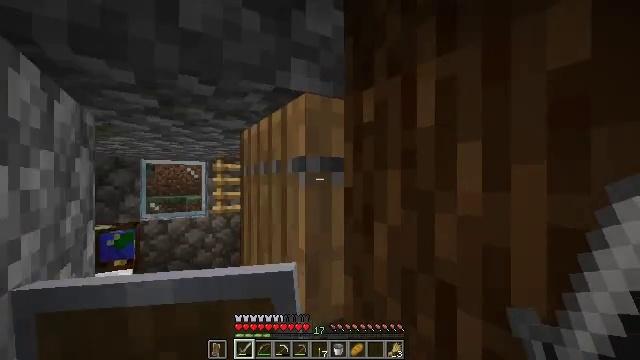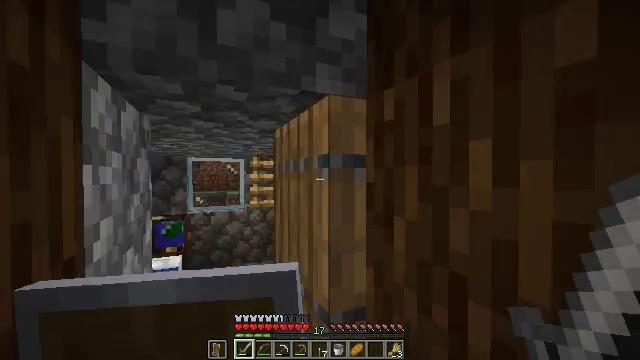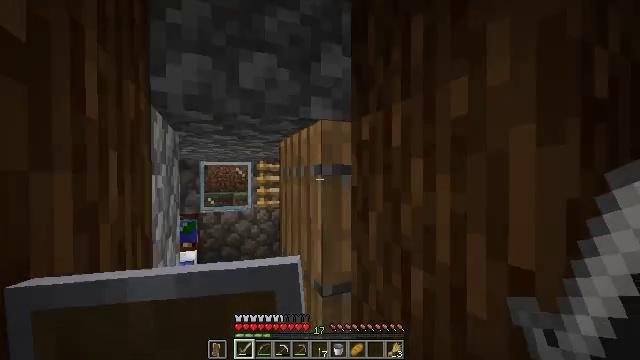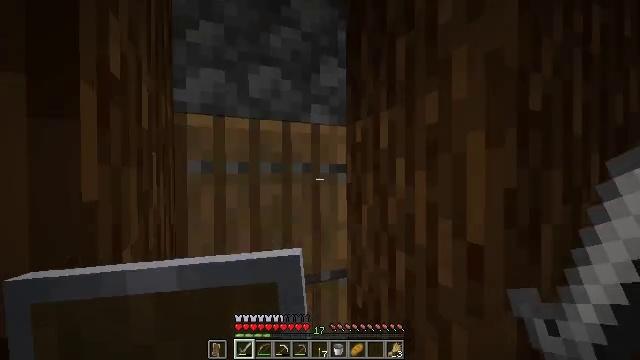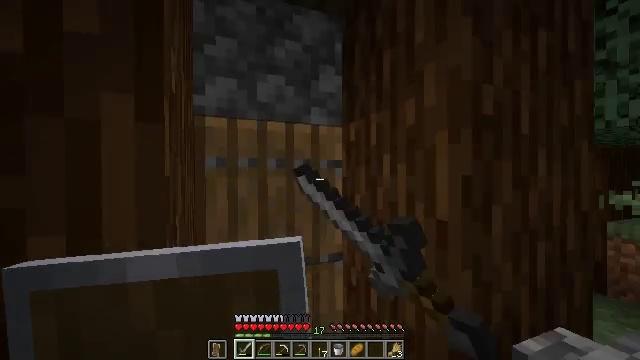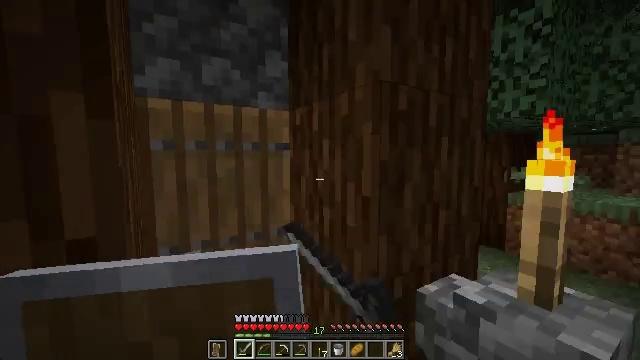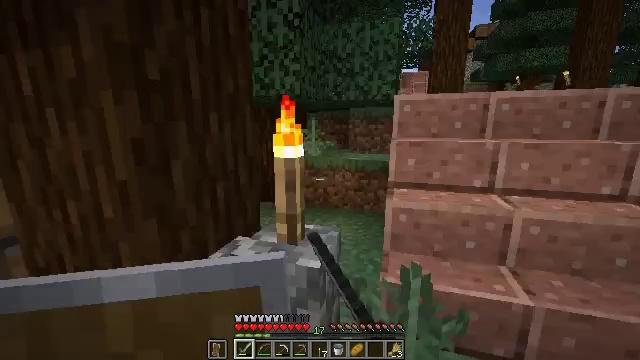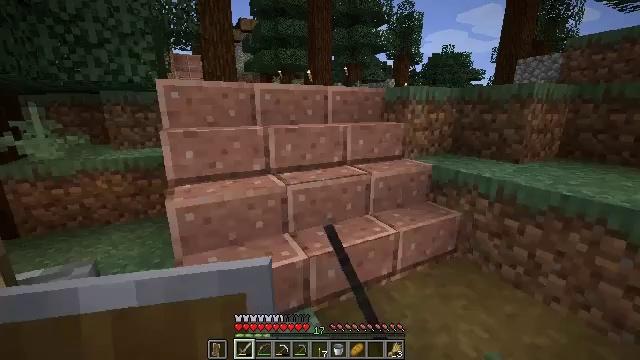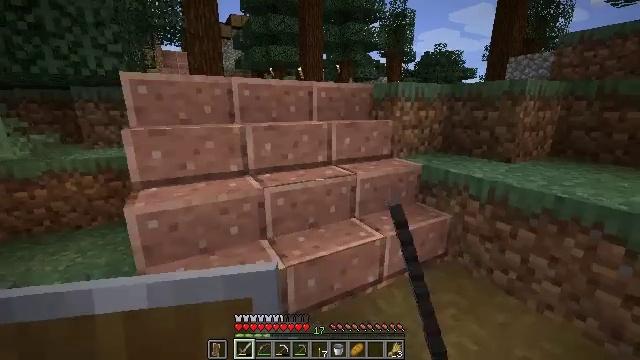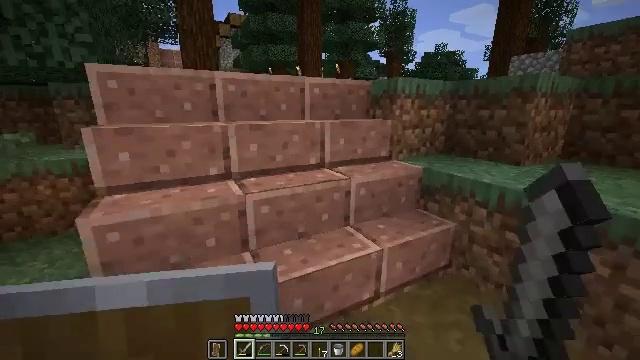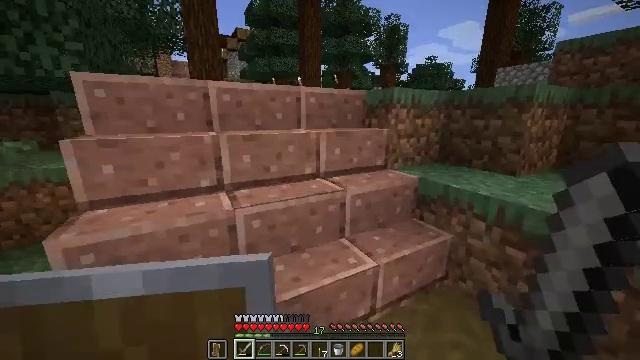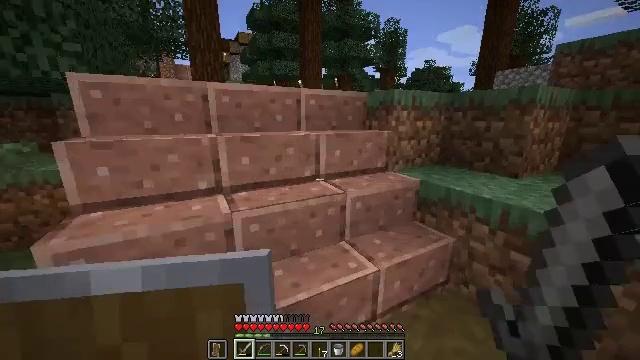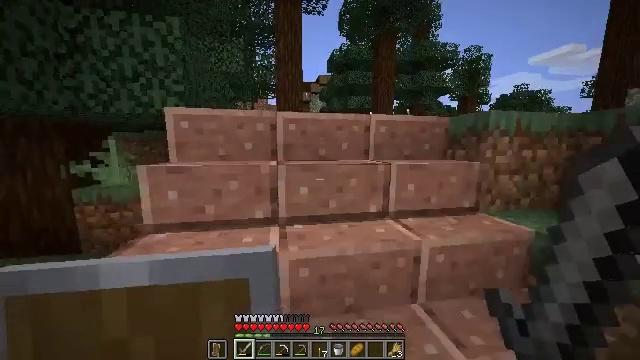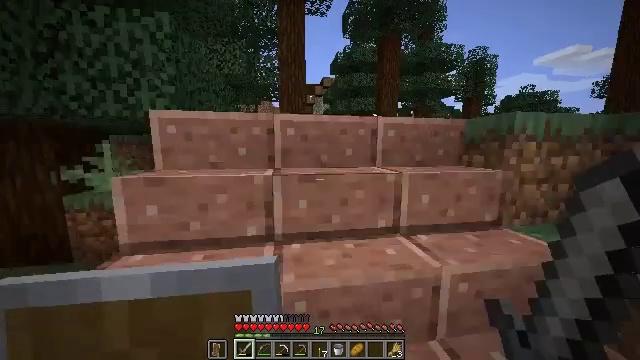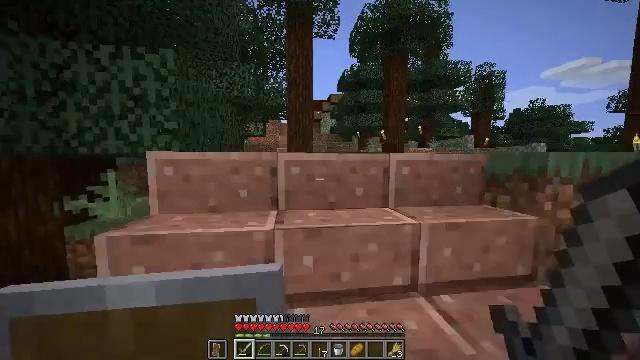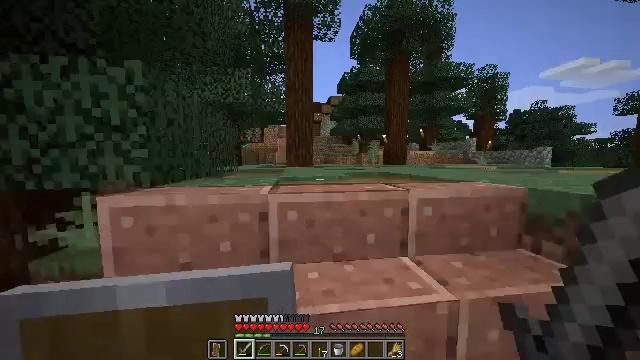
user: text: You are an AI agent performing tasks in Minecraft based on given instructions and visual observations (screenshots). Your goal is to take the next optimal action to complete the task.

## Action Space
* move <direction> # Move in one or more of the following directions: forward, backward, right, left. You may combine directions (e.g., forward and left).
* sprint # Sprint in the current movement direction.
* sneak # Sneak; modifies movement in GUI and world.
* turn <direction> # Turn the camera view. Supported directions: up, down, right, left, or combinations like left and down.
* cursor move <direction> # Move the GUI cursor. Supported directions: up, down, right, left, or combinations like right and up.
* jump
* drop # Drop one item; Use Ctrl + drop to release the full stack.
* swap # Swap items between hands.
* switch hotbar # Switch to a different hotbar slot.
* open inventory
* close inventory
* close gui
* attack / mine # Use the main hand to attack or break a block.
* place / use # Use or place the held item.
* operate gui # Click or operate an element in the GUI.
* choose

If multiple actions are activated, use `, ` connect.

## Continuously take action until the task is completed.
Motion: motion action
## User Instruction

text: Break the spruce sapling to collect it.
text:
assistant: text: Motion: move back, turn left
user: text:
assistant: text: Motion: move back, turn left
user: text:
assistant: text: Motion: move back, use / place
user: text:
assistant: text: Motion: move back, use / place
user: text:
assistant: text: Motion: move back and move right, turn right and down
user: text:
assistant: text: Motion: move forward and move right, turn right and down
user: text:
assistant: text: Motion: move forward and move right, turn right and down
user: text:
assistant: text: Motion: move forward, turn right
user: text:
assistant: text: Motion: move forward, sprint
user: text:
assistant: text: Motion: move forward, sprint
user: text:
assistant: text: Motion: move forward
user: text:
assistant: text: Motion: move forward, turn left and up
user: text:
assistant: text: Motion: move forward, turn left
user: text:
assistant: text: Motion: move forward, sprint, turn left and up
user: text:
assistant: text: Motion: move forward, sprint
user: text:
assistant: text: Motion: move forward
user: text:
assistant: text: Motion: move forward
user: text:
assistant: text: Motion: move forward, turn right
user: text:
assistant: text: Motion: move forward, turn right and down
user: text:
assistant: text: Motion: move forward, turn right and up
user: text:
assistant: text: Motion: move forward
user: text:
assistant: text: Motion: move forward
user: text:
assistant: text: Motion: move forward, jump
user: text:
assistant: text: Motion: move forward, jump
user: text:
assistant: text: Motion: move forward, turn right, jump
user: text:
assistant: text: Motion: move forward, turn right and down
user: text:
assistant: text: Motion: move forward, turn up
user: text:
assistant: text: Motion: move forward
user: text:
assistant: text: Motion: move forward
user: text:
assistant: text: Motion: move forward, turn right